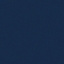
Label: SeaLake